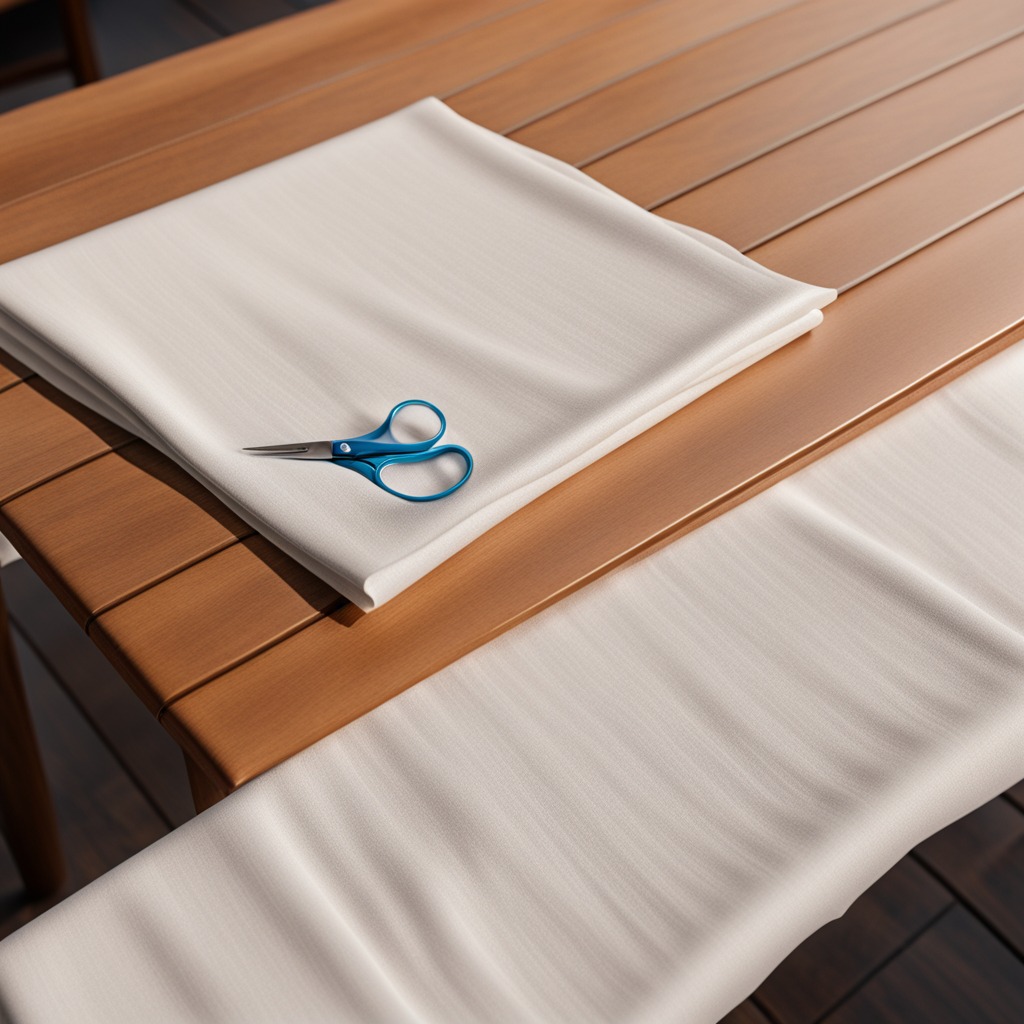
A scissor lying on the wooden table